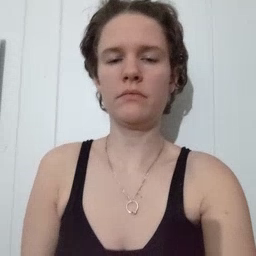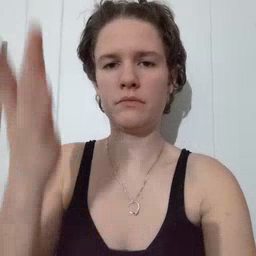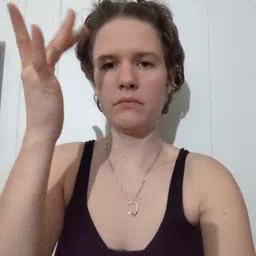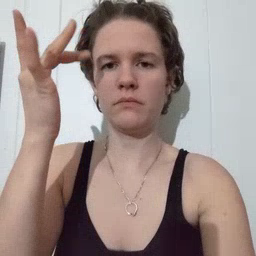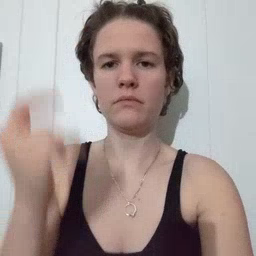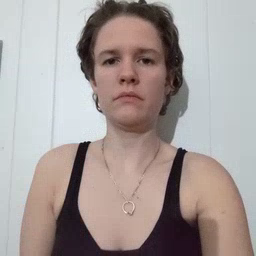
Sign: why